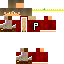
A male human skin with medium skin, wearing brown long hair dressed in a red hoodie and brown pants, featuring a closed mouth.